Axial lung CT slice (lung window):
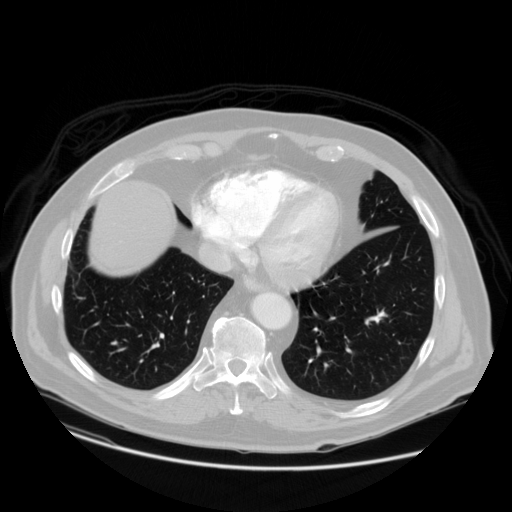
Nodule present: no